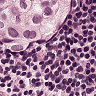
Metastatic tissue present: yes